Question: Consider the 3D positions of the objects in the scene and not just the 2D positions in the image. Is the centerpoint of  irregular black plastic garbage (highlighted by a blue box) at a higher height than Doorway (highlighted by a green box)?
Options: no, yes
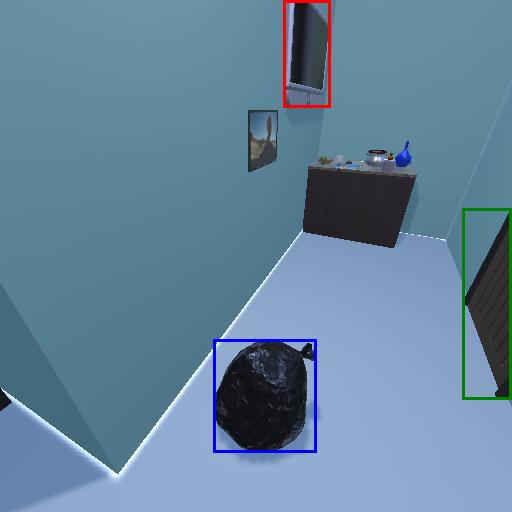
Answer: no